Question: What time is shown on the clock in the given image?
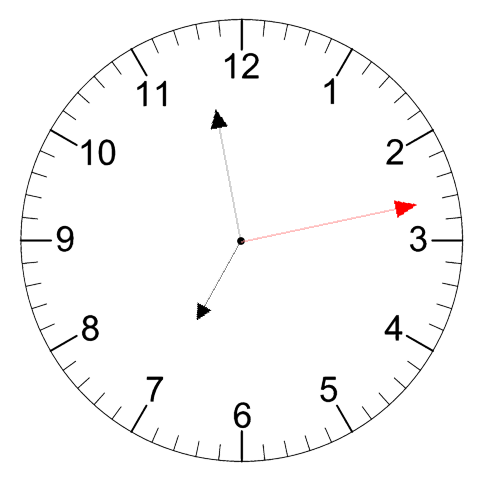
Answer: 06:58:13